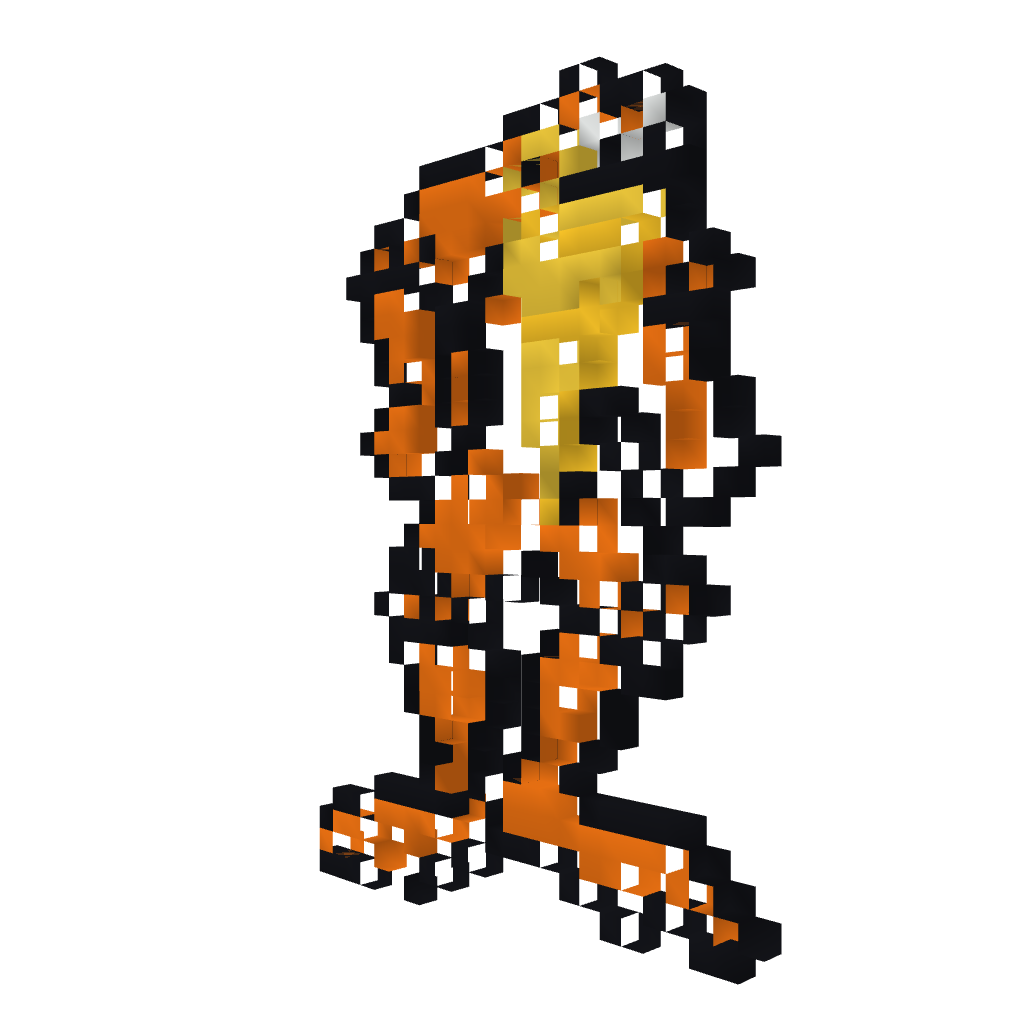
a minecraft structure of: Battletoads/NES-Zitz